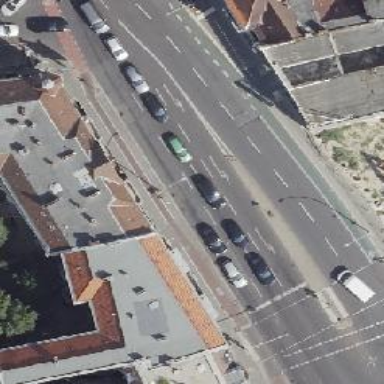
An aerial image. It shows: Cycle track alongside the road.